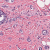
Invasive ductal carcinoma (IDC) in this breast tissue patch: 0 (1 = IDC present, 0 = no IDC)